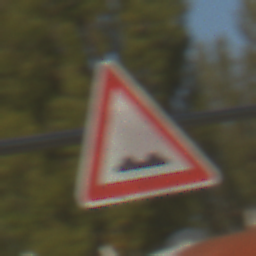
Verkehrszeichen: UnebeneFahrbahn
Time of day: SunriseSunset
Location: Outdoor (Special)
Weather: Clear
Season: NotSpecified
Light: Natural